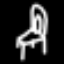
Label: chair